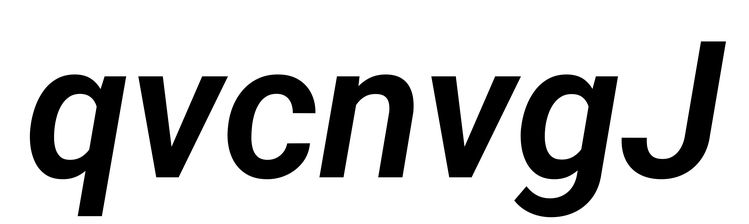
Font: Roboto-Italic_SemiBold_Italic